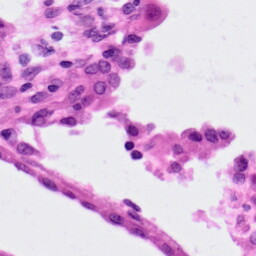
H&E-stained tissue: Lung